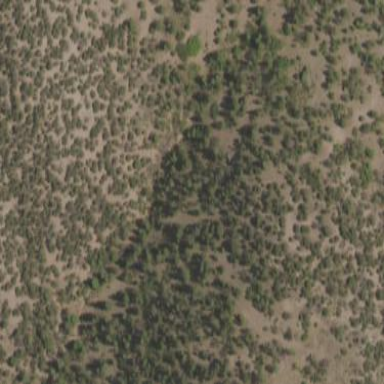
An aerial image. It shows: Patch of scrub vegetation.